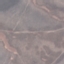
Label: HerbaceousVegetation